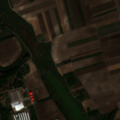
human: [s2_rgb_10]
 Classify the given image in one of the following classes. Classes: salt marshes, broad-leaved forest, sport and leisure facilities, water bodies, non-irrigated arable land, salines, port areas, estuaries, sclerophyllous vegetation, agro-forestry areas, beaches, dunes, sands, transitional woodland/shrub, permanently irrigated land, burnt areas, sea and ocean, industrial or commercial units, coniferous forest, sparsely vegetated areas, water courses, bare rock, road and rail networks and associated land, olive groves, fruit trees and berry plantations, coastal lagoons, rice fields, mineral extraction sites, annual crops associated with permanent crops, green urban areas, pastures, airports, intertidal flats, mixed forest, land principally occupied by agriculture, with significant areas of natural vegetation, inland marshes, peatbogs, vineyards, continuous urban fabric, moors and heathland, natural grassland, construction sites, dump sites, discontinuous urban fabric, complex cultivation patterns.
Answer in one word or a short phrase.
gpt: industrial or commercial units, non-irrigated arable land, water bodies